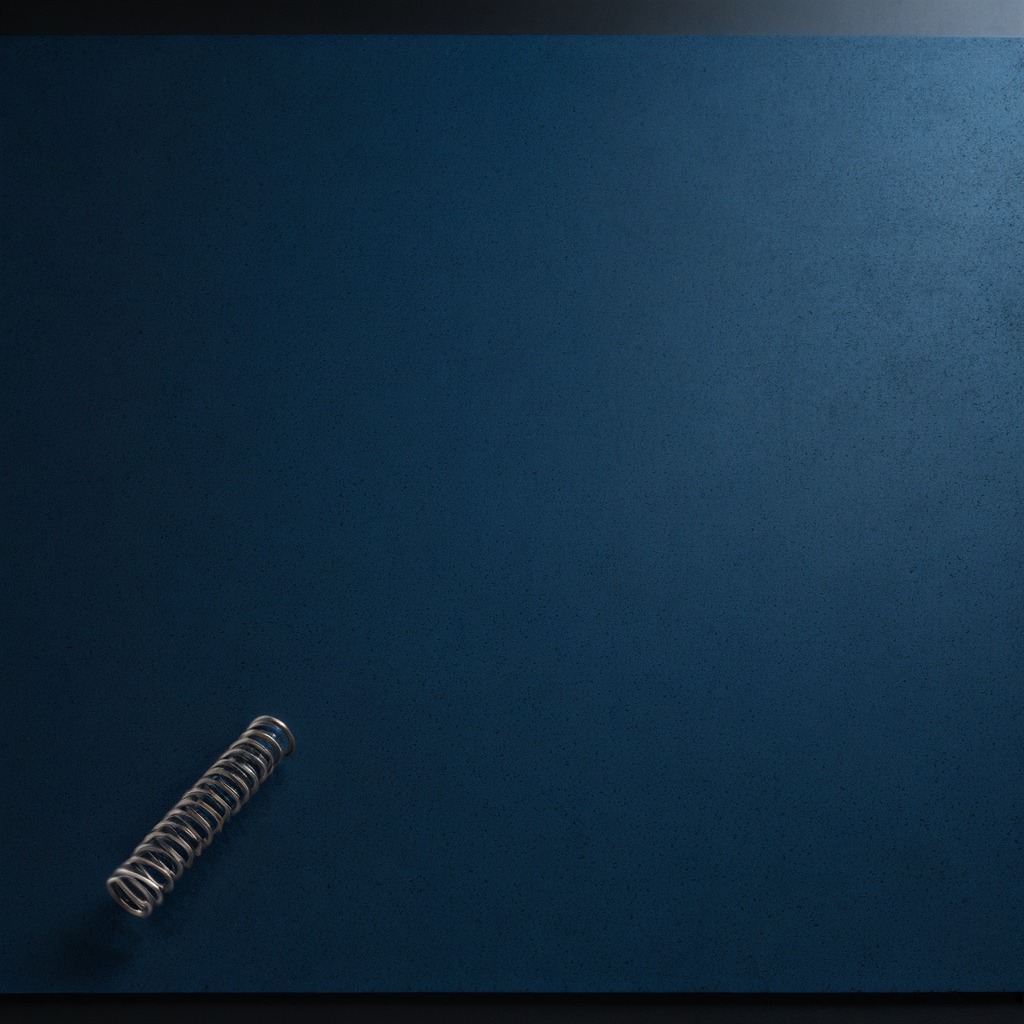
A coiled metal spring is lying on the clean granite tabletop.